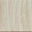
Piece: xx